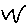
Label: zigzag